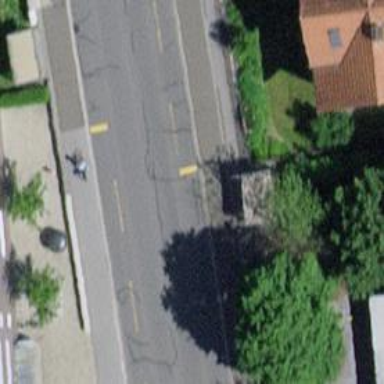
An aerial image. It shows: Bus stop with platform for public transport.